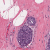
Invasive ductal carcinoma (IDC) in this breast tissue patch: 0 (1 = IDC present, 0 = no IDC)